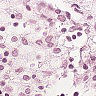
Metastatic tissue present: no